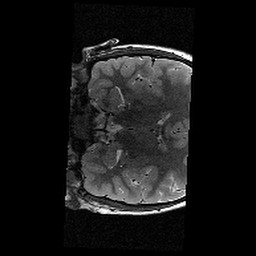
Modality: T2w
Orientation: coronal
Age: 9
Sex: female
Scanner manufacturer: siemens
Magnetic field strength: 3 T
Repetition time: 9.23 s
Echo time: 0.067 s